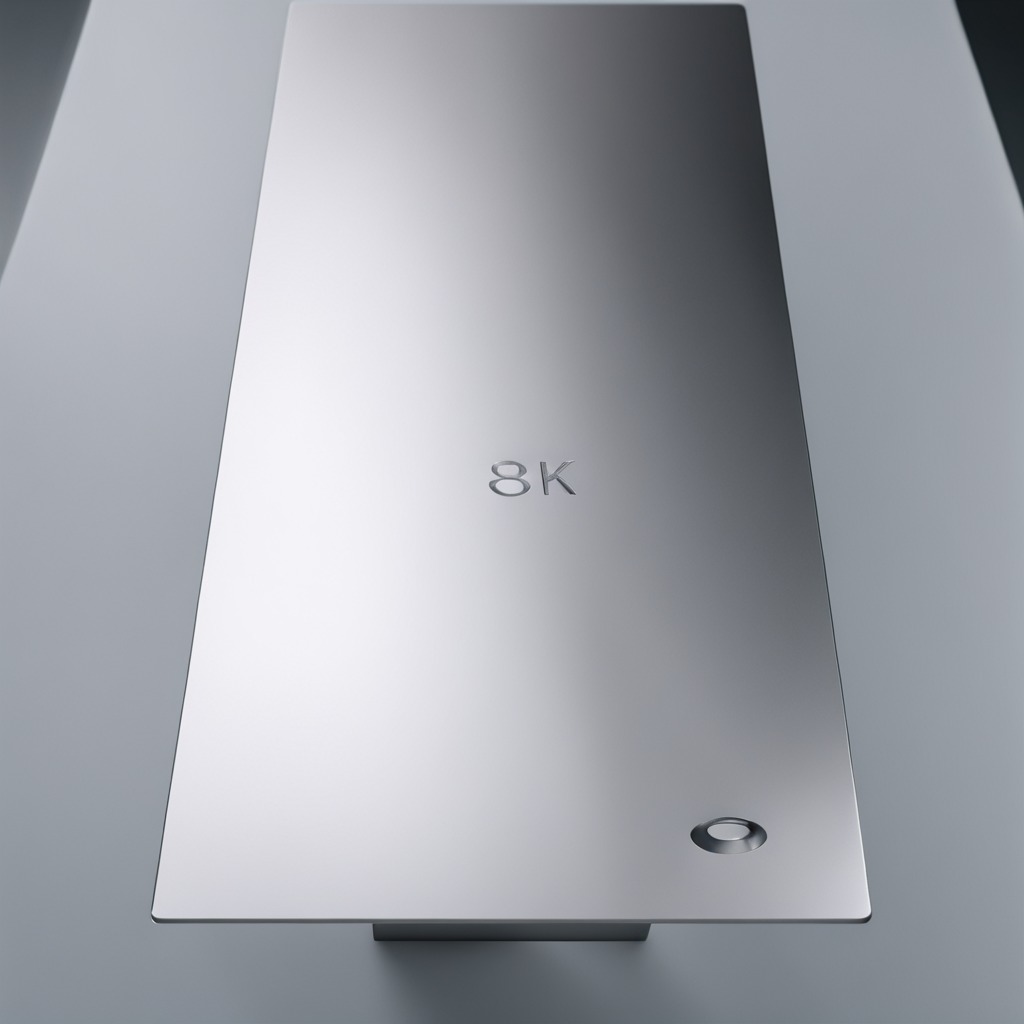
A flat metal washer is lying on the stainless steel table in a high-end prototyping lab.